Aerial crown-view tile of a tropical tree (Barro Colorado Island, Panama), acquired 20250715:
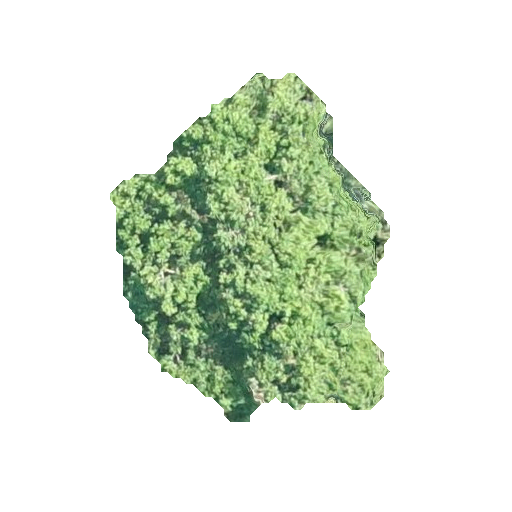
Species: Astronium graveolens
GBIF accepted scientific name: Astronium graveolens
Crown area: 99.633 m²